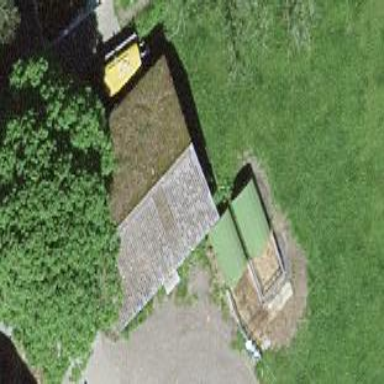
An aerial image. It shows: Garage.